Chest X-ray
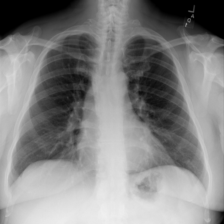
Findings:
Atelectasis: negative
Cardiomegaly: negative
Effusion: negative
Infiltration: negative
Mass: negative
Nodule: negative
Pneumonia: negative
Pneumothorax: negative
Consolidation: negative
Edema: negative
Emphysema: negative
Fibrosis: negative
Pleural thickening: negative
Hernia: negative